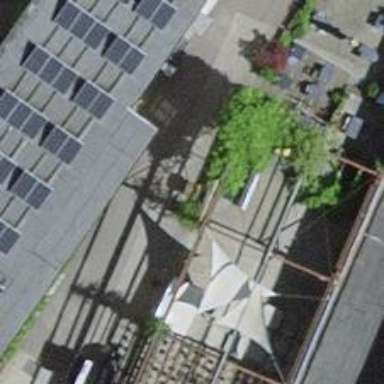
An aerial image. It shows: Social facility that serves as food bank.